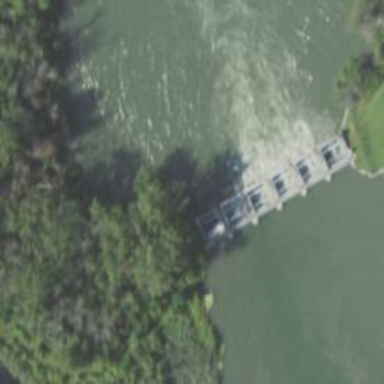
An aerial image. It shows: Dam along waterway.